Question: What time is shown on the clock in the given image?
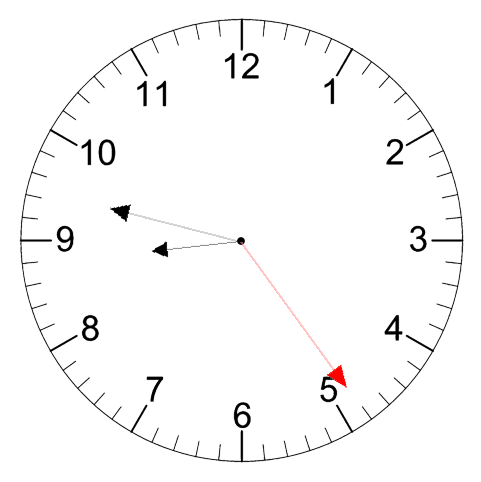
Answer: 08:47:24